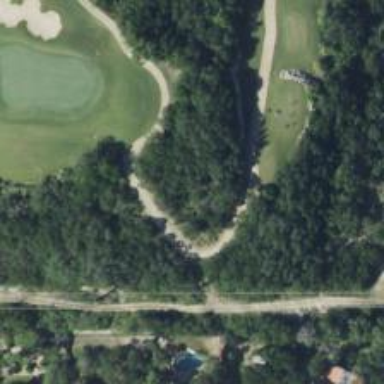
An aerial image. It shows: Path for both roads and golfers.